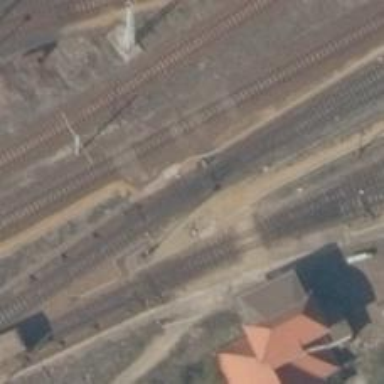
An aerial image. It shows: Railway switch.